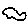
Label: cloud